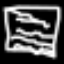
Label: leaf